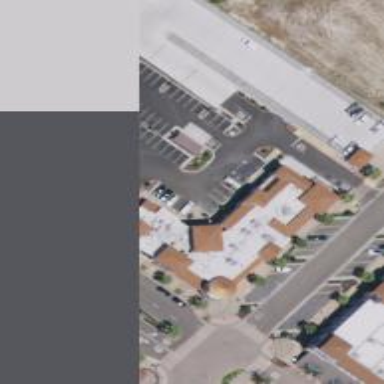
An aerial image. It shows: Healthcare clinic.